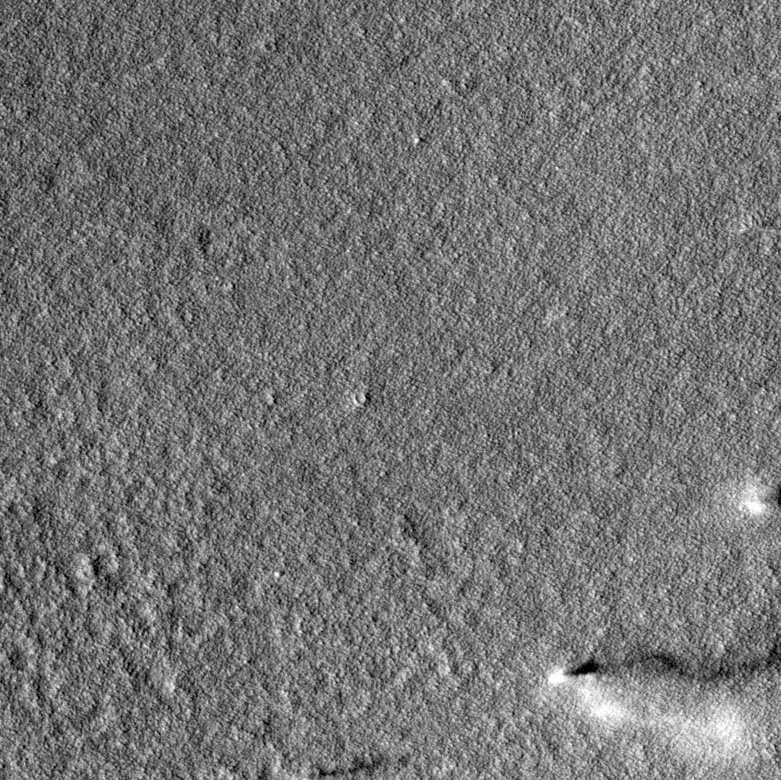
Label: dustdevil